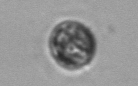
Label: Dinophyceae